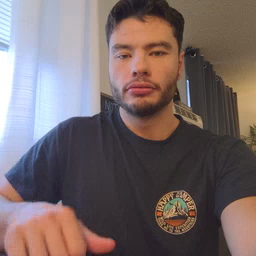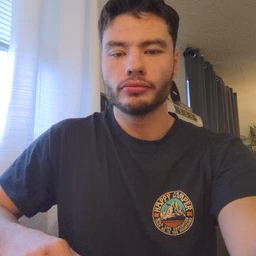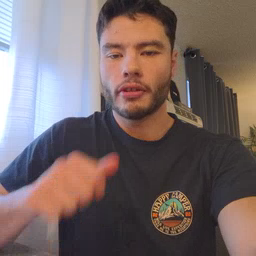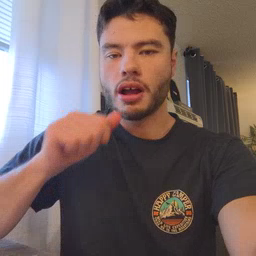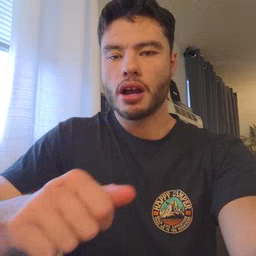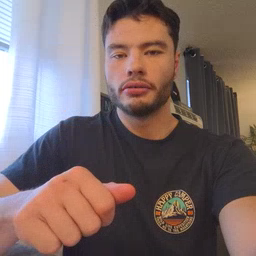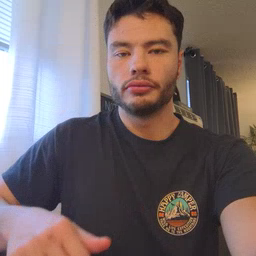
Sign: hide